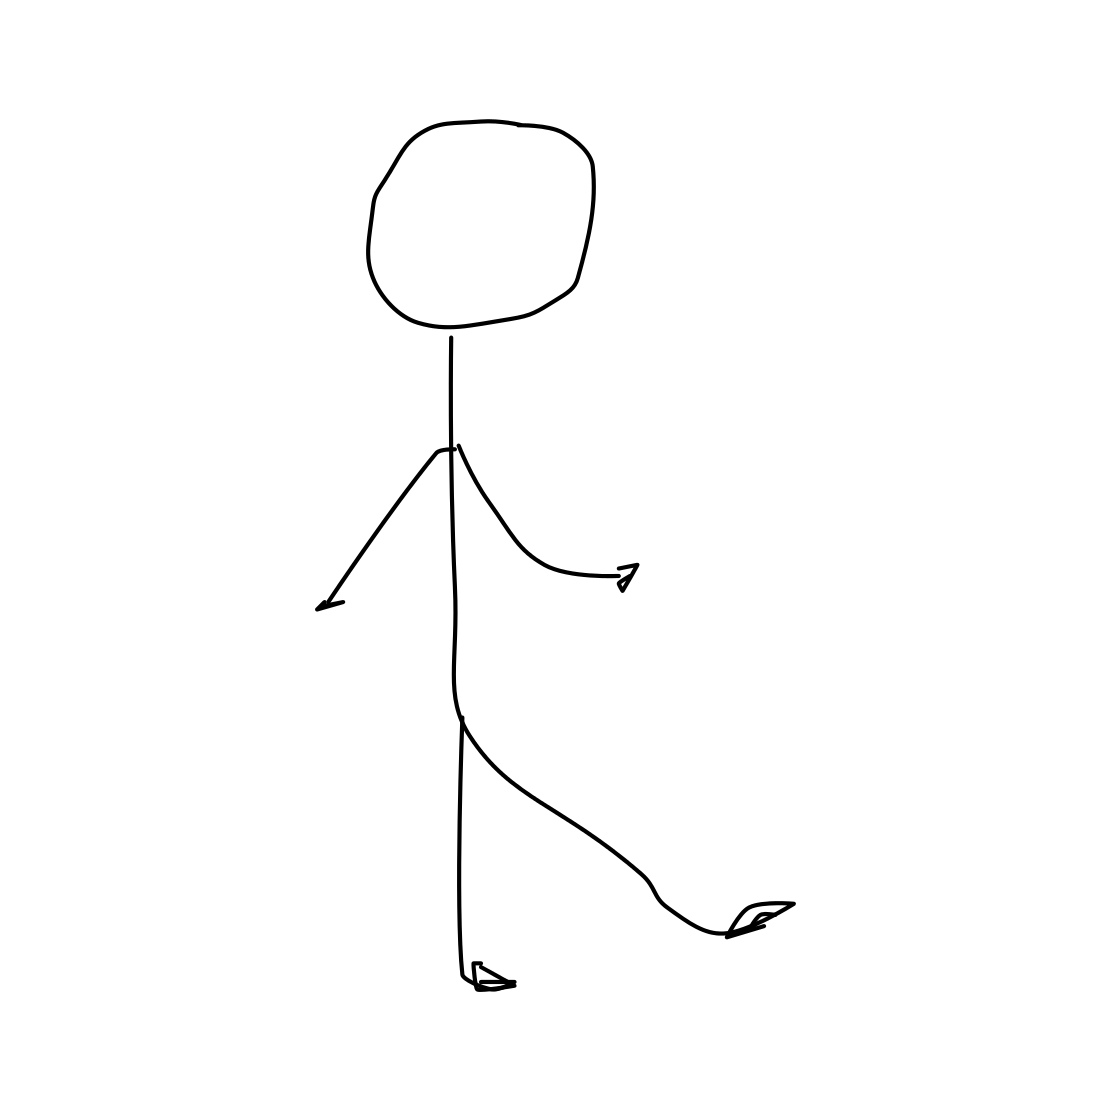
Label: person walking